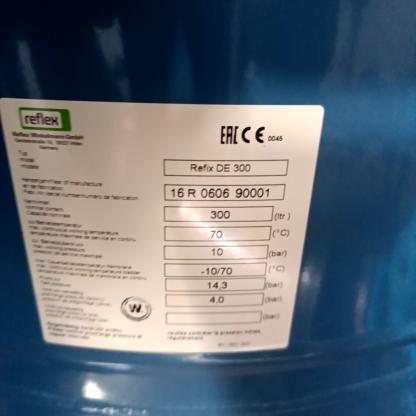
Klasa: tabliczka-znamionowa